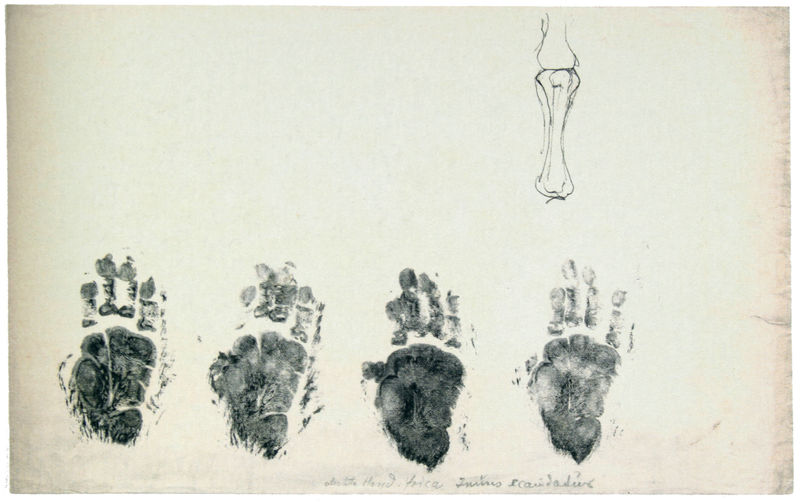
Titel: Vier Abdrücke der rechten Hand des Berberaffen Frica und Zeichnung eines Gelenks
Künstler: Gabriel von Max
Standort: Nürnberg
Institution: Germanisches Nationalmuseum
Schlagwörter: blau, fuß, hand, weiß, finger, grau, haar, schwarz, skizze, zeichnung, arm, hände, signatur, blatt, rechts, affe, bein, füße, schrift, papier, studie, spuren, afrika, pfoten, knie, zehen, umriss, knochen, vier, tusche, vergänglichkeit, titel, schwarzweiß, bleistift, stempel, arzt, medizin, entwurf, tinte, pfote, negativ, forschung, abdruck, handschrift, gelenk, individuell, unterschenkel, wissenschaft, affen, max, schimpanse, baltt, gorilla, menschenaffe, röntgen, oto, handfläche, knorpel, rechte hand, fingerabdruck, expedition, abdrücke, innenhand, handabdruck, gabriel von max, handabdrücke, menschenaffen, hschrift, abduck, handteller, ohne daumen, fehlender daumen, tintenabdruck, stempelissen, 4 hände, handabdrcuk